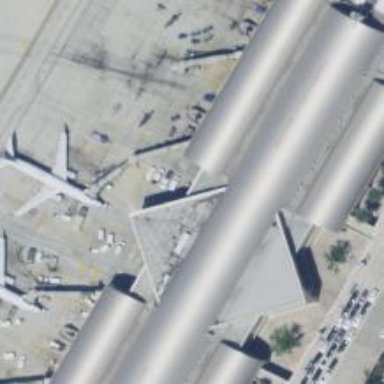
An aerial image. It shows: Airport gate.